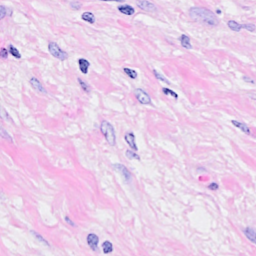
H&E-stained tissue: Breast